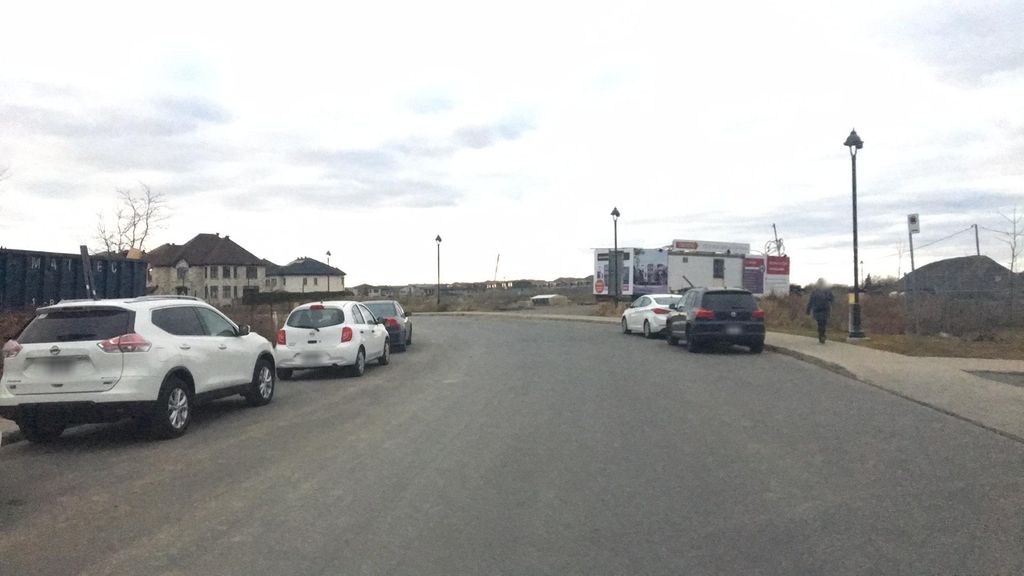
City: montreal